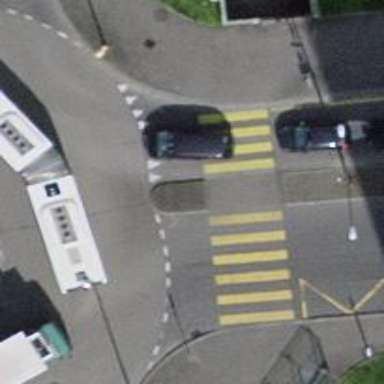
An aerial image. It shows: Uncontrolled zebra crossing with marked island on the road.